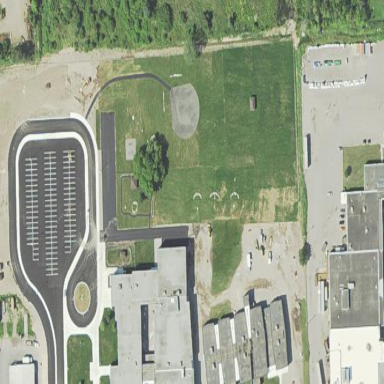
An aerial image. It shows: School.